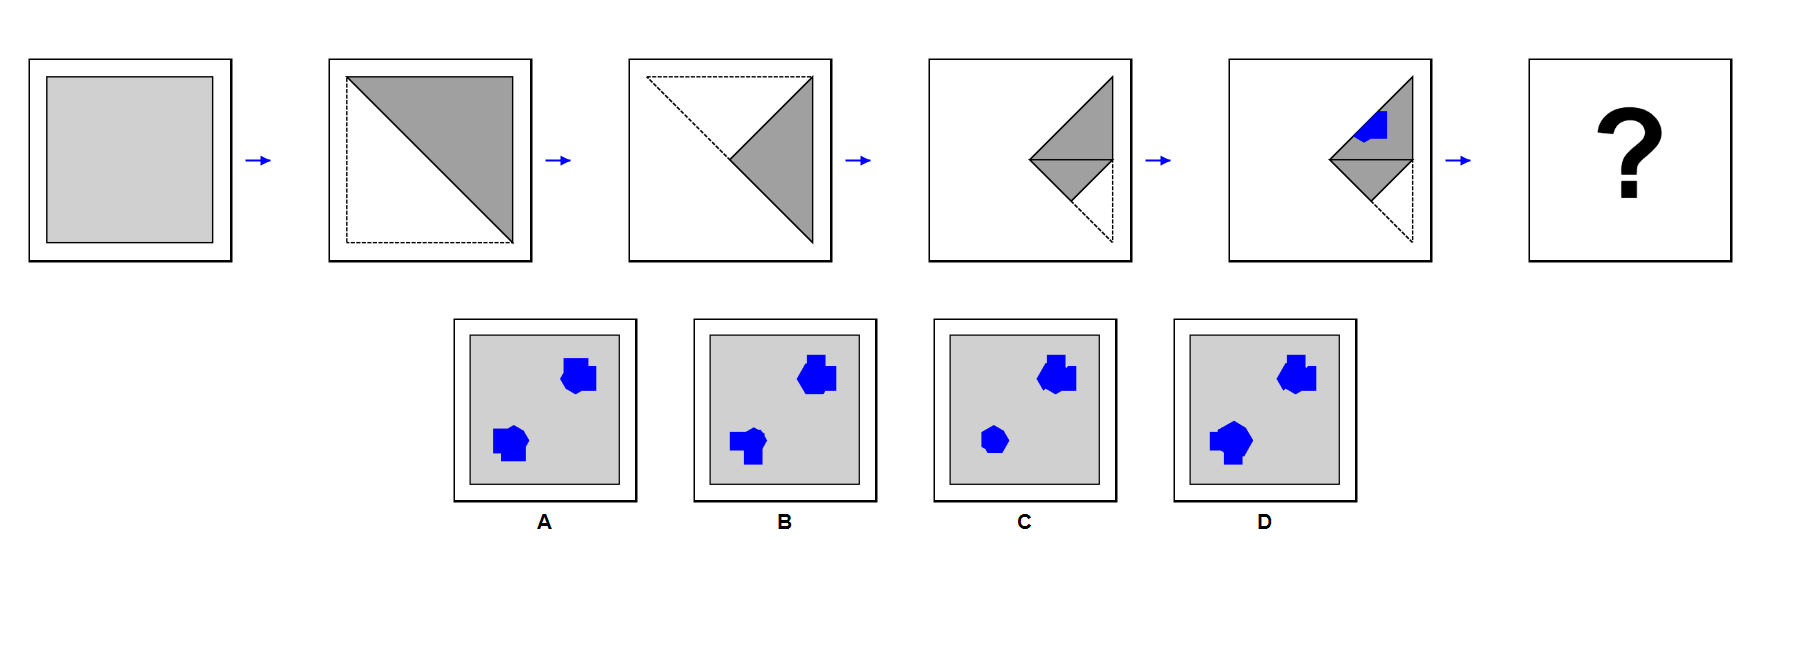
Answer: A